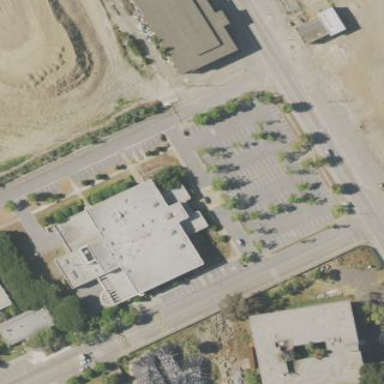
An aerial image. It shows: Public building.